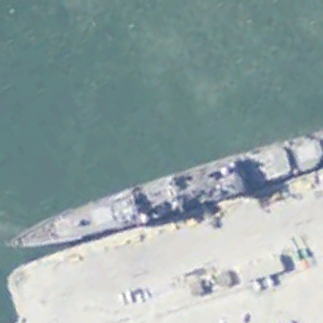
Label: Ticonderoga-class_cruiser